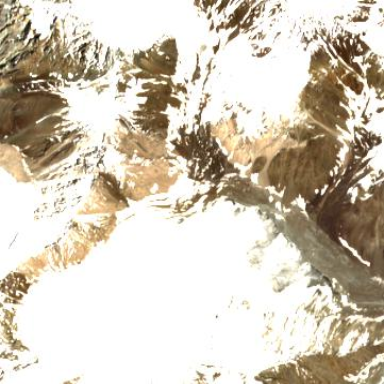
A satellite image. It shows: Stunning view of glacier.